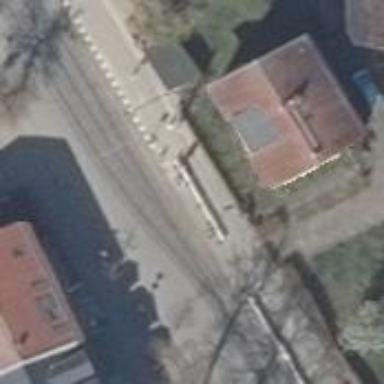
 specifically for trams. The platform has shelter."